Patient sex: M
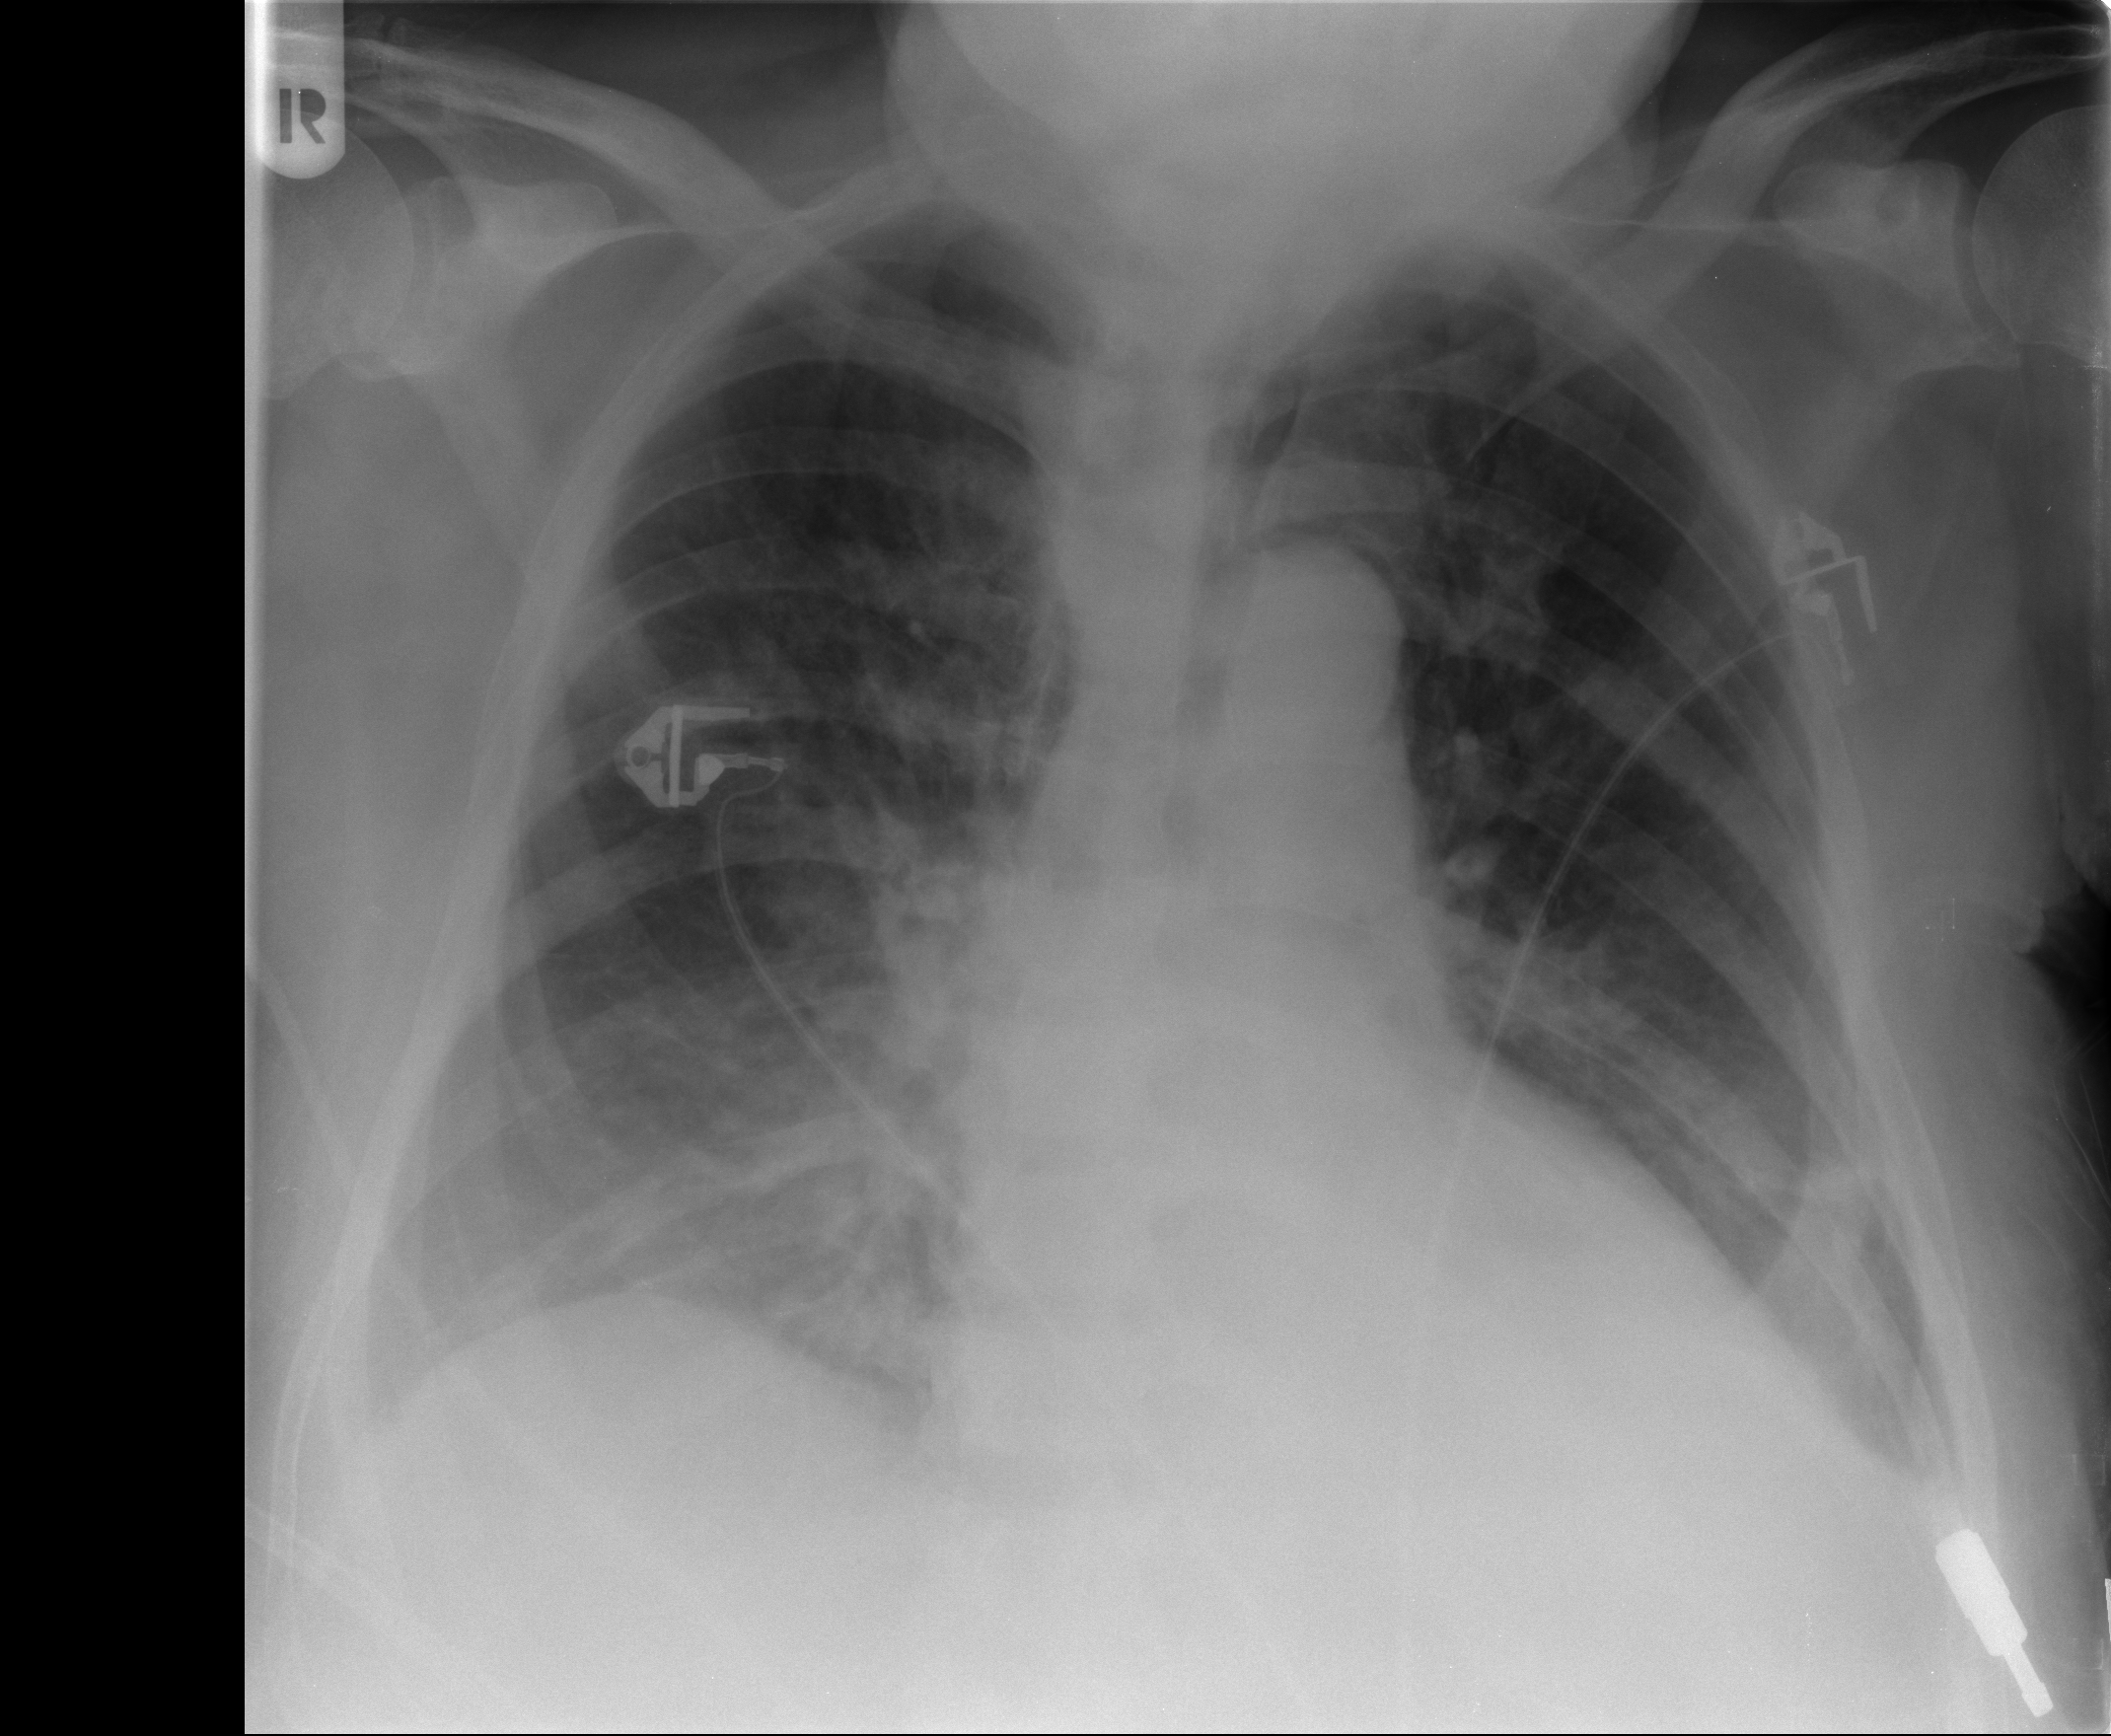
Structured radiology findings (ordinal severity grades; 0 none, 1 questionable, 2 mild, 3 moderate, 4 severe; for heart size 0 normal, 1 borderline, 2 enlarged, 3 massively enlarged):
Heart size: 1
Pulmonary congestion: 2
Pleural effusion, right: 2
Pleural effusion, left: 2
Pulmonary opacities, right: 2
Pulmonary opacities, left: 1
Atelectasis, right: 3
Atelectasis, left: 2